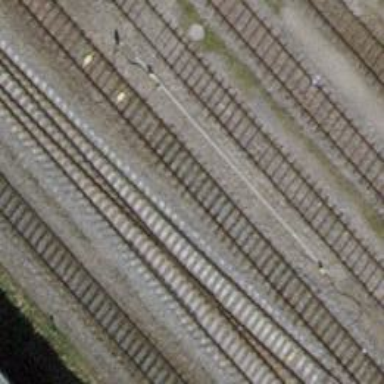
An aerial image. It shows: Single railway track with electrified contact line.